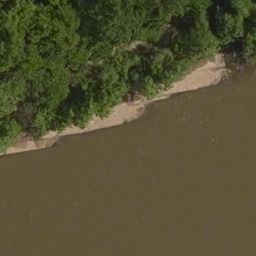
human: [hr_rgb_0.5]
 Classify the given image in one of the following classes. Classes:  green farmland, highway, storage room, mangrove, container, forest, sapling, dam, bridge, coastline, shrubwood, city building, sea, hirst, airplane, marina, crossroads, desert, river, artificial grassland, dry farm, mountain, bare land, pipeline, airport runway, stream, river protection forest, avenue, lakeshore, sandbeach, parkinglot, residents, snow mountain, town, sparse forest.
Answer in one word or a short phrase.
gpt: river protection forest